Interaction volume radius: 5 \u00c5
Interaction volume height: 25 \u00c5
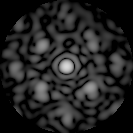
Disorder parameter: 0.5512